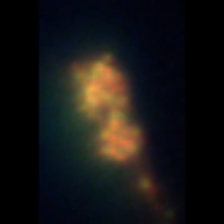
Taxon: Unknown_detritus
Group: Unknown